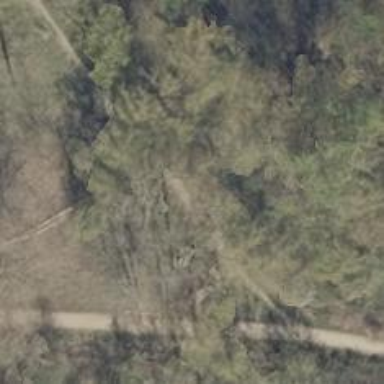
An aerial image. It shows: Dirt path.